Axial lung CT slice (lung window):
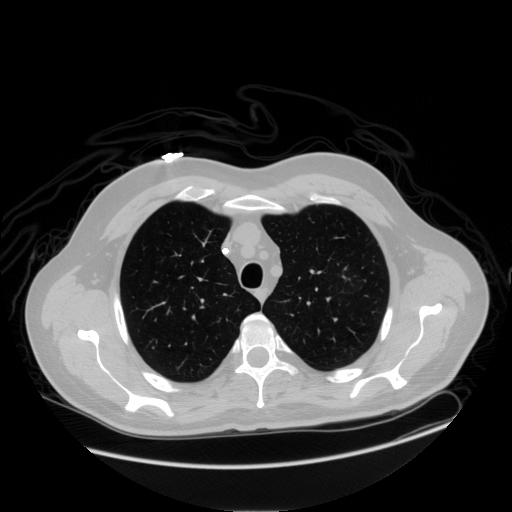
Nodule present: no